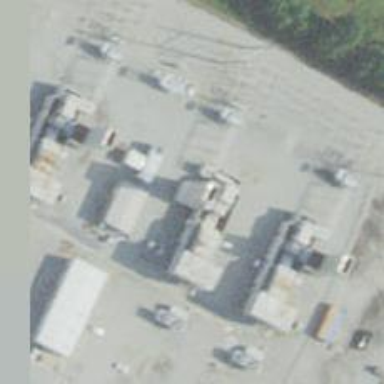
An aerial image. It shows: Gas-powered generator. It is gas turbine type generator.